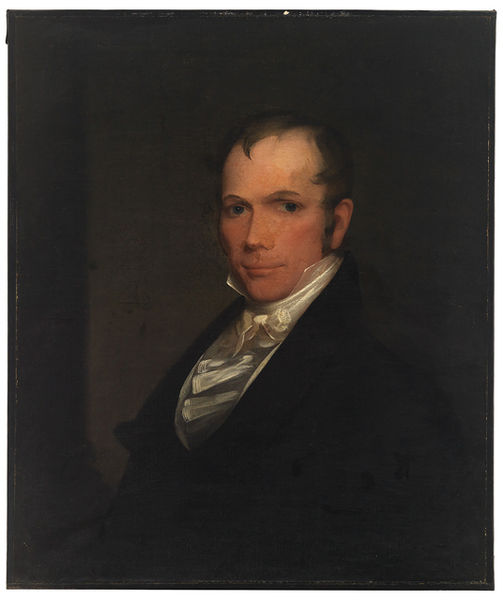
Titel: Henry Clay (1777-1852)
Künstler: Chester Harding
Standort: Amherst (Massachusetts, USA)
Institution: Mead Art Museum, Amherst College
Schlagwörter: dunkel, mann, schatten, weiß, sitzen, frisur, hintergrund, licht, nase, schwarz, blick, schleife, augen, bluse, kragen, portrait, porträt, augenbrauen, locke, locken, ohren, krawatte, halbprofil, 19. jh.